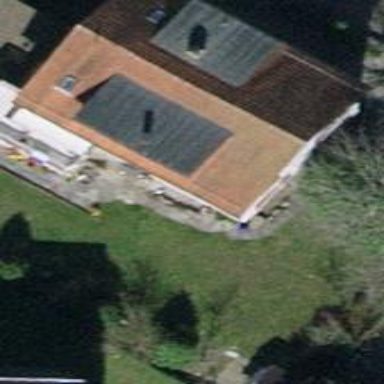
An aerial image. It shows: Detached building with gabled tile roof.